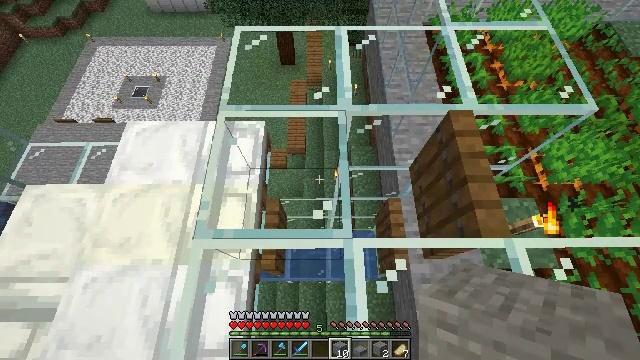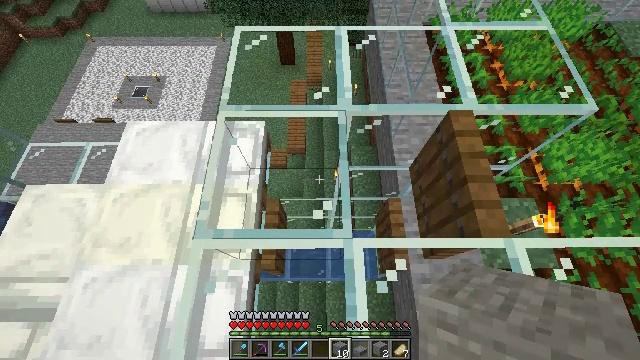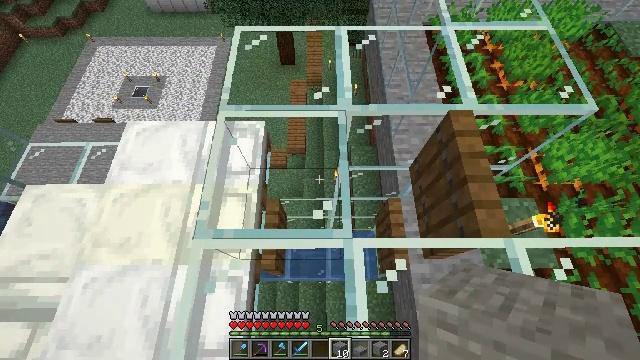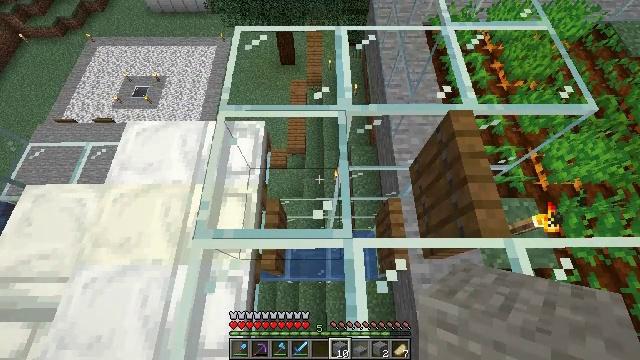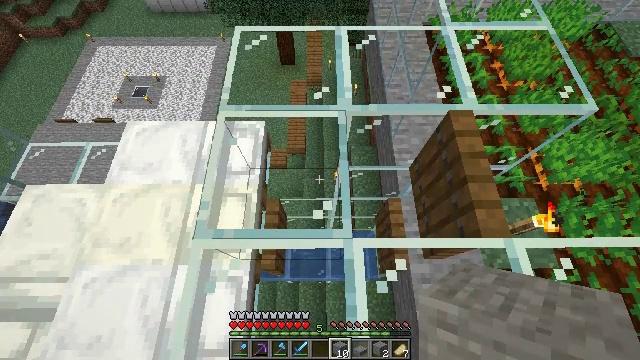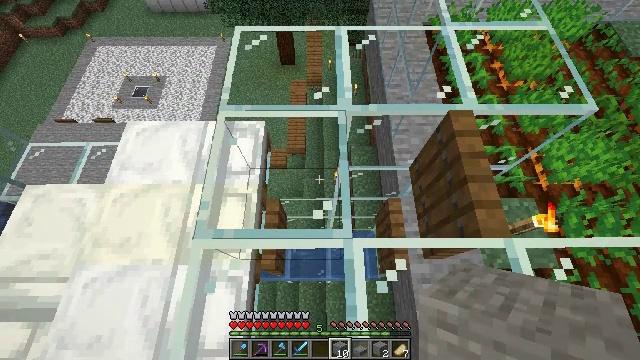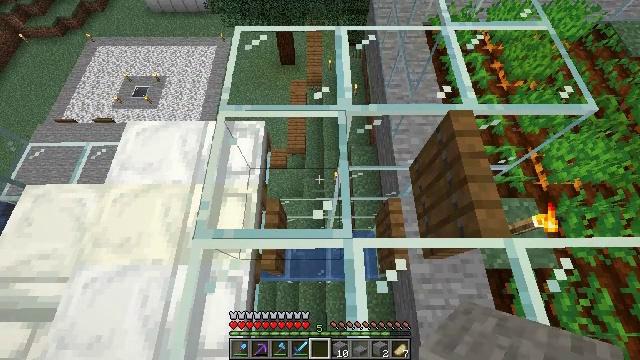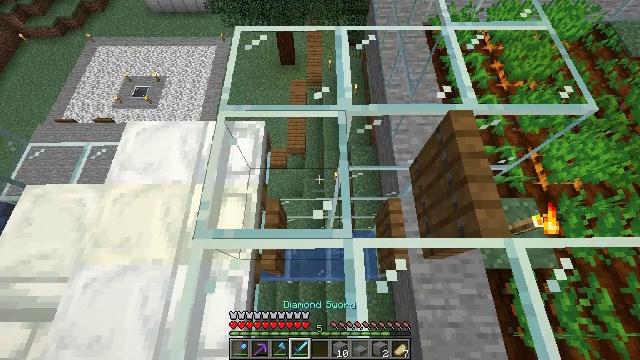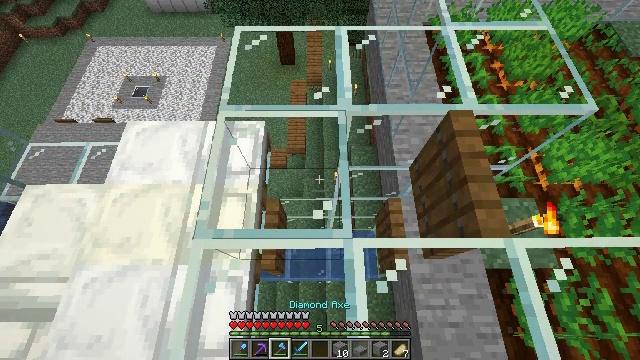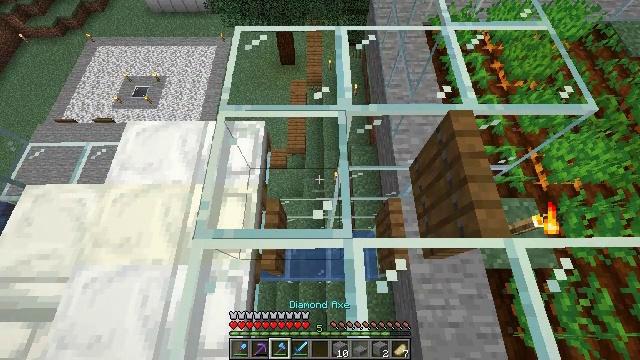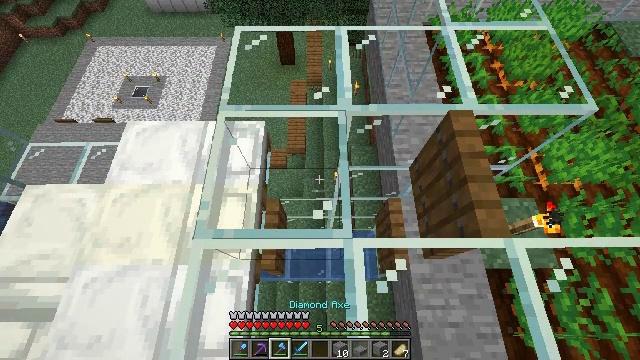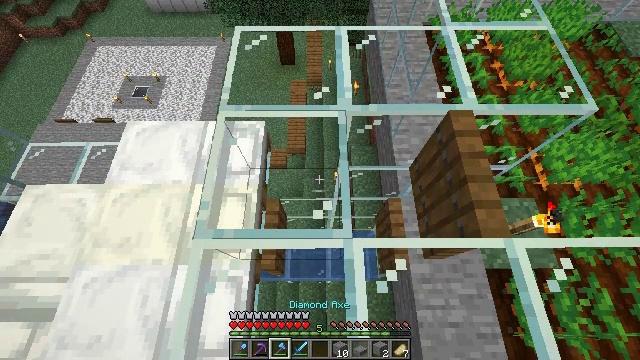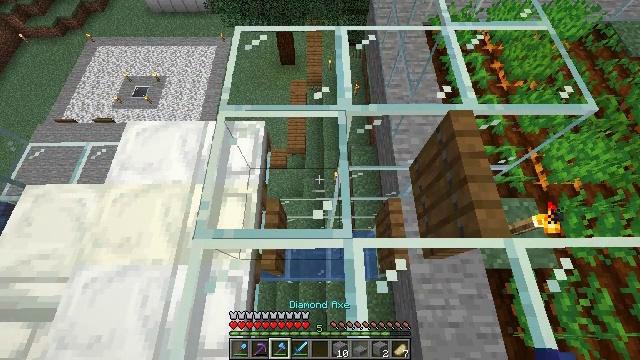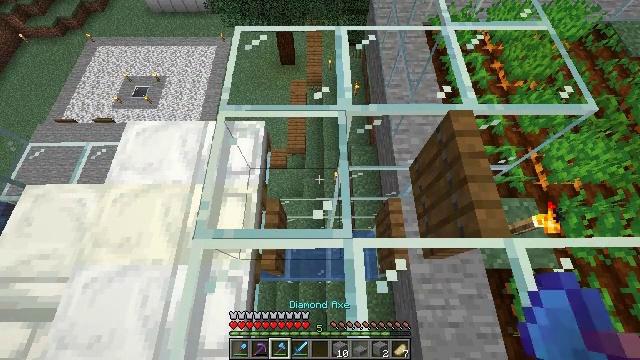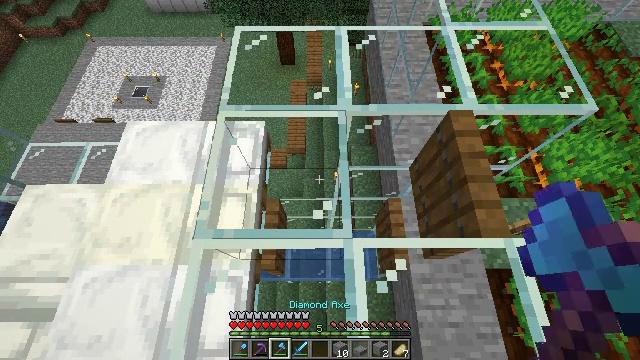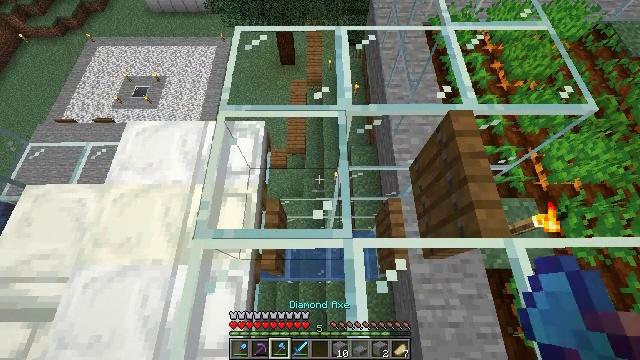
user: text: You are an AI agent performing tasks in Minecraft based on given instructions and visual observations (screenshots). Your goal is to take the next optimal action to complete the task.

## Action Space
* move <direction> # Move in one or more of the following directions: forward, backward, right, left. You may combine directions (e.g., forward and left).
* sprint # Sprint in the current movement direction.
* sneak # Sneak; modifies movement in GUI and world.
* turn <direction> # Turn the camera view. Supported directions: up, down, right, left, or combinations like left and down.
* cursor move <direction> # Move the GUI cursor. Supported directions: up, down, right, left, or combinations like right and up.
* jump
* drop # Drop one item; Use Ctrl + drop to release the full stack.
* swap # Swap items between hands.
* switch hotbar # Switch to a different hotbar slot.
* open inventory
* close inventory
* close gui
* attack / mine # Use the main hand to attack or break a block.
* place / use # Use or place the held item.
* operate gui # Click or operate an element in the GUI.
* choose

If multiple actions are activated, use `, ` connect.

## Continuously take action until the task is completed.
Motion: motion action
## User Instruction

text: Remove the glass to use the space.
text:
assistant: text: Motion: no_op
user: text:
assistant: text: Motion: no_op
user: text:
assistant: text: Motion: no_op
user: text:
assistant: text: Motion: no_op
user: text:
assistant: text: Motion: no_op
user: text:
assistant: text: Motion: no_op
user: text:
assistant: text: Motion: no_op
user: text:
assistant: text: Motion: no_op
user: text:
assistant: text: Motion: no_op
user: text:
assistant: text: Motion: no_op
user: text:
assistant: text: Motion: no_op
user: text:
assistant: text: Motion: no_op
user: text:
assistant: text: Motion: no_op
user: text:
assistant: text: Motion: no_op
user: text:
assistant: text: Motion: no_op
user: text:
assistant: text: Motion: no_op
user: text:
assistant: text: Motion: no_op
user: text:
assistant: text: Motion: no_op
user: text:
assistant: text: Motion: attack / mine
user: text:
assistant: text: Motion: attack / mine
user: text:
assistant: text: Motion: attack / mine
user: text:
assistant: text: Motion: attack / mine
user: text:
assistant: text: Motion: attack / mine
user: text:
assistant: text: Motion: attack / mine
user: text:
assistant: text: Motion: attack / mine
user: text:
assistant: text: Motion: no_op
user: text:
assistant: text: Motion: no_op
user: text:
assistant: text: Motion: no_op
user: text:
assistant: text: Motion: no_op
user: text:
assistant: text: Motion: no_op